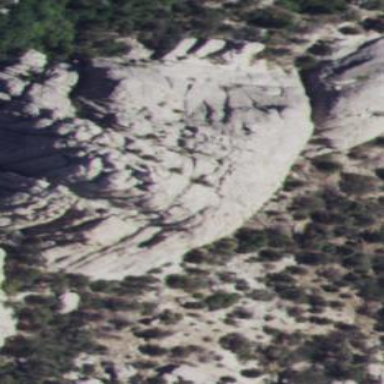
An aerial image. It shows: Natural rock formation.